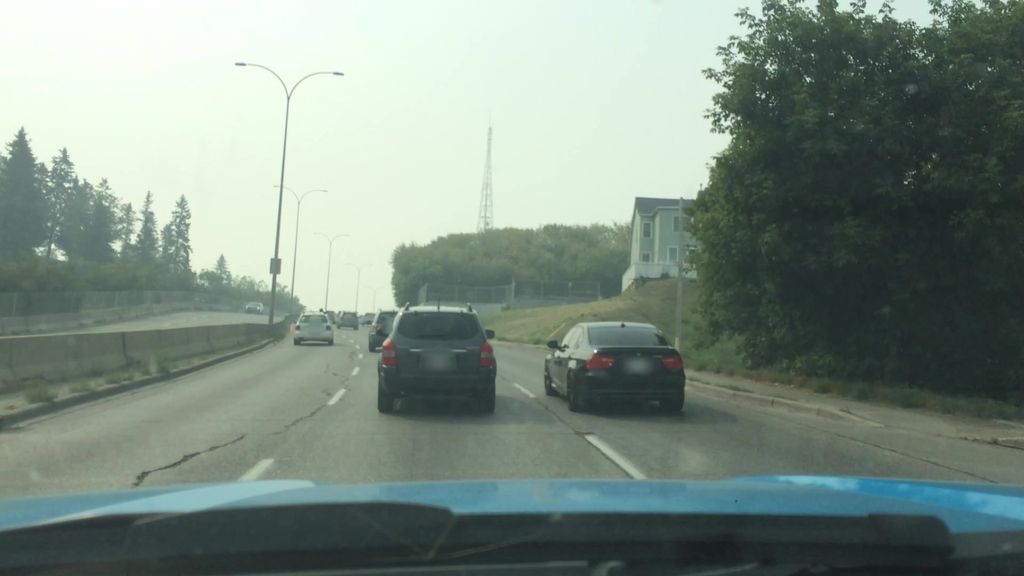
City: calgary